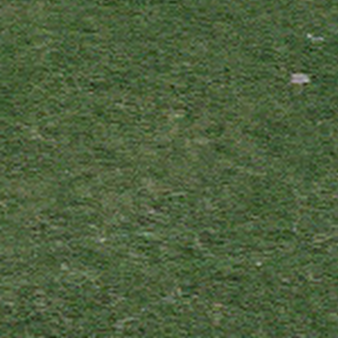
Label: other